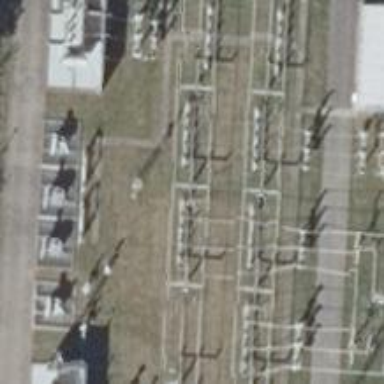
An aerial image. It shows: Switch for power supply.